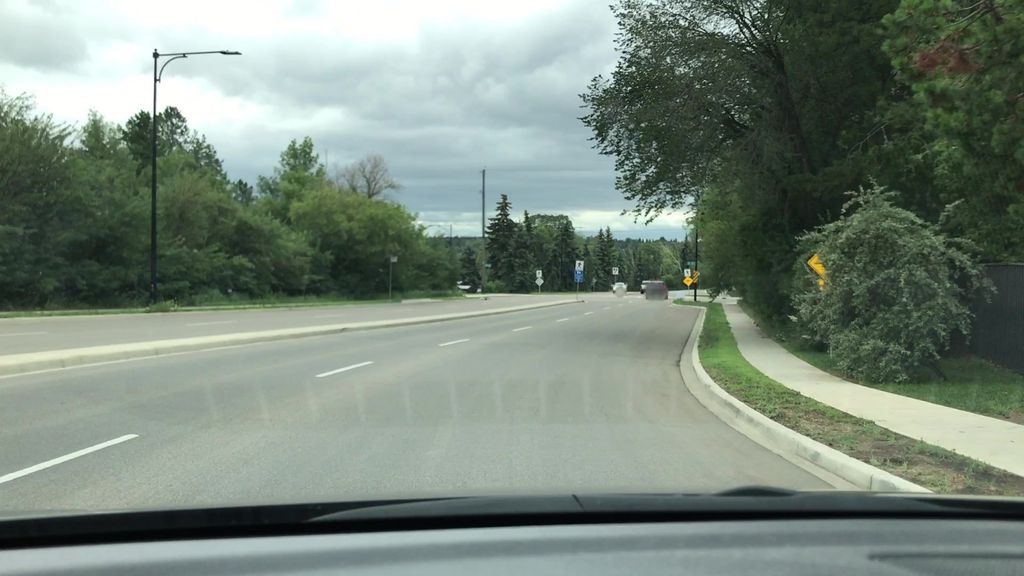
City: edmonton